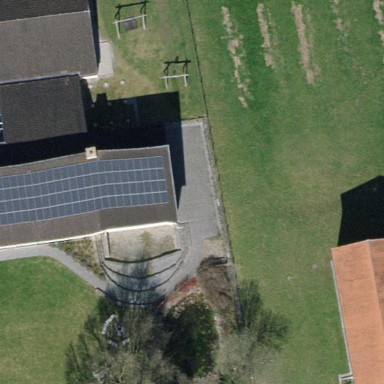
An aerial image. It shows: School building.